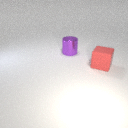
large purple metal cylinder to the left of large red rubber cube